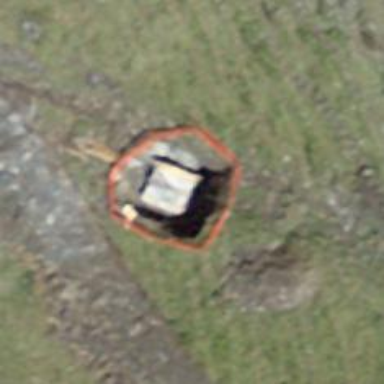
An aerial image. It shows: Pylon for aerialway.